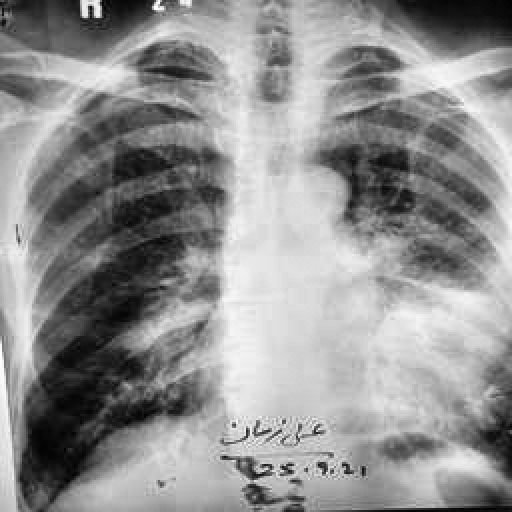
Finding: TUBERCULOSIS